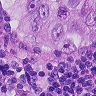
Metastatic tissue present: yes